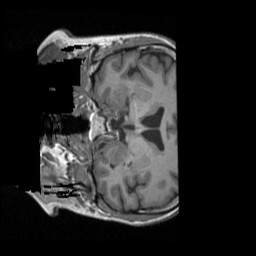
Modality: T1w
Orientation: coronal
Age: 61
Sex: female
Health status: ill
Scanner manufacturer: siemens
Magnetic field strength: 3 T
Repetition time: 1.9 s
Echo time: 0.00247 s